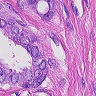
Metastatic tissue present: yes